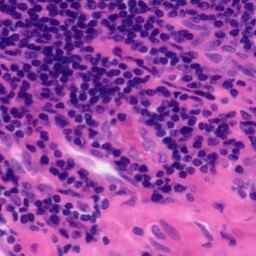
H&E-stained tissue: Tonsil